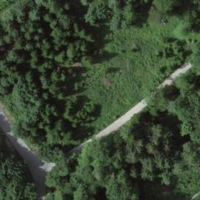
EUNIS habitat code: 44
Species observed at this site:
Symphoricarpos albus